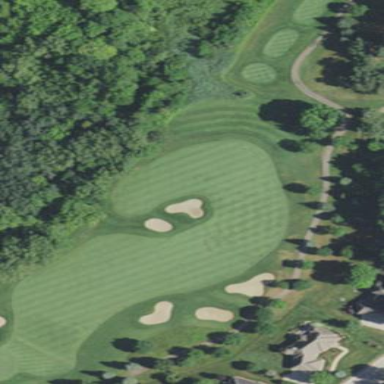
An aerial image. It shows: Scenic golf fairway.